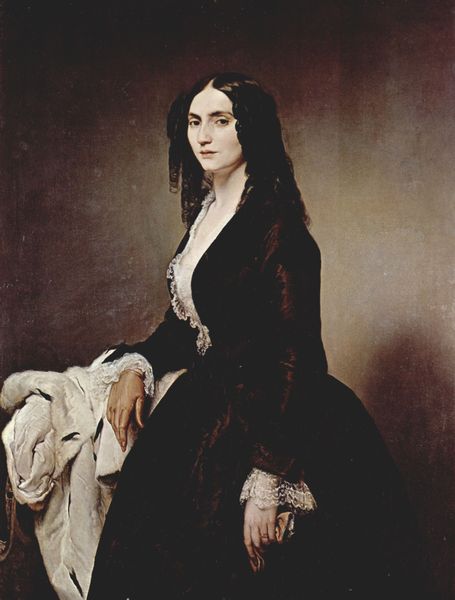
Titel: Porträt der Matilde Juva-Branca
Künstler: Francesco Hayez
Standort: Milano
Institution: Civica Galleria d'Arte Moderna
Schlagwörter: dunkel, gemälde, hand, schatten, umhang, weiß, ausschnitt, braun, elegant, frau, frisur, handschuh, handschuhe, hell, hintergrund, kleid, licht, mund, profil, schwarz, stirn, stuhl, zeichnung, blick, dame, rot, schleier, tuch, jung, wand, arm, arme, augen, barock, blass, falten, gesicht, inkarnat, kleidung, lang, pelz, spitze, stehen, trauer, ärmel, bildnis, hals, hände, portrait, porträt, öl, schlank, gewand, haare, mantel, realismus, reich, stehend, stoff, adel, decke, blässe, dekolletee, england, locken, rosa, scheitel, seide, fell, spanien, taille, seitlich, moderne, lila, violett, lehnen, witwe, ernst, streng, glanz, angelehnt, lciht, robe, edel, rüschen, ellenbogen, ring, foto, fotografie, schwarz weiss, leinwand, manschetten, taschentuch, halbprofil, portät, leder, bleich, kabinett, reifrock, schillerlocken, überkleid, kleis, aufgen, george sands, 19. jahrhundert